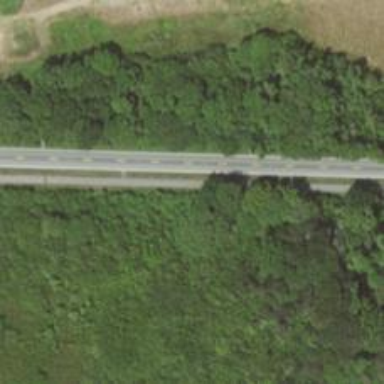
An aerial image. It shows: Culvert tunnel.